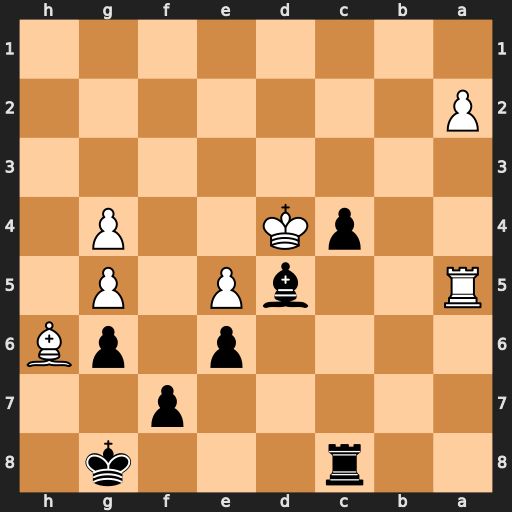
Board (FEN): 2r3k1/5p2/4p1pB/R2bP1P1/2pK2P1/8/P7/8
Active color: b
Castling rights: -
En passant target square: -
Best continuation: c3 Rc5 Rxc5